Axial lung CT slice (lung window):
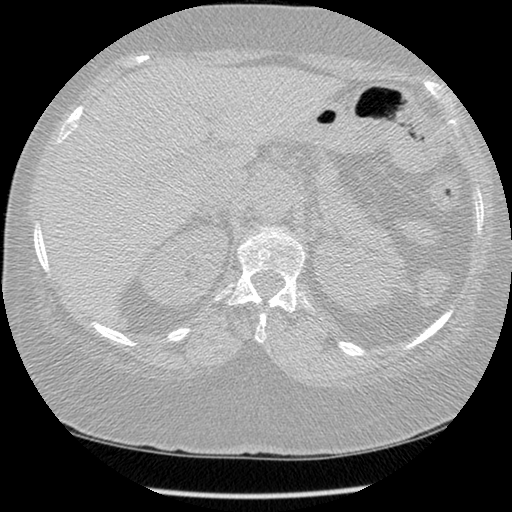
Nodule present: no